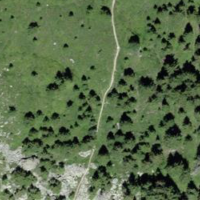
EUNIS habitat code: 26
Species observed at this site:
Vaccinium uliginosum
Campanula barbata